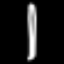
Label: pencil